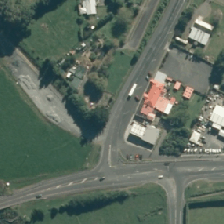
Land cover: urban_build_up